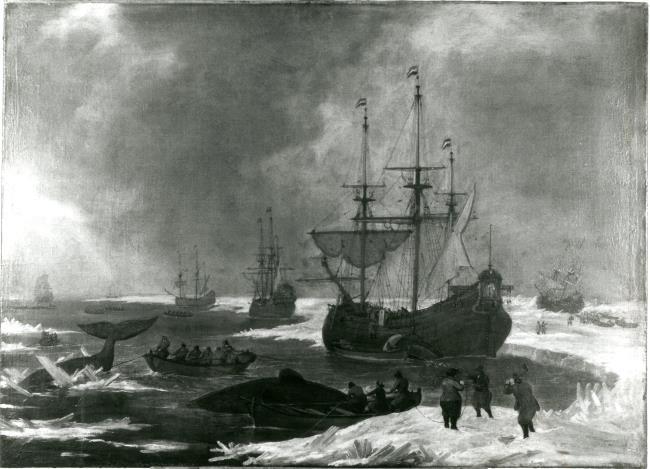
Title: The whale fishery
Artist: Lieve Verschuier
Earliest date: 1648
Latest date: 1686
Genre: painting
Iconography: Whale
Keywords: genre